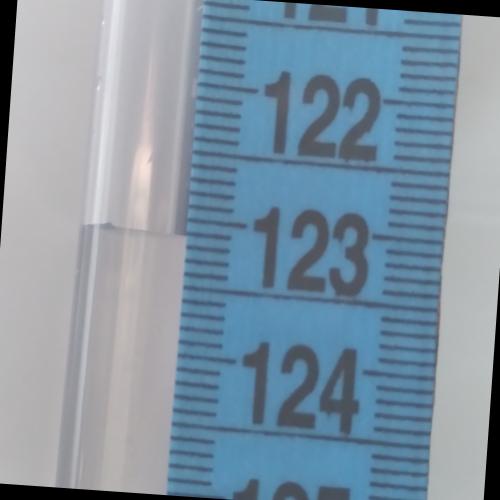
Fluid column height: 123.1 cm